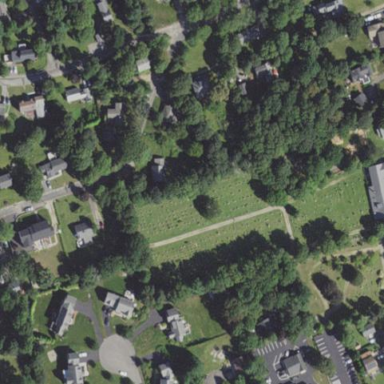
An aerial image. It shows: Cemetery.